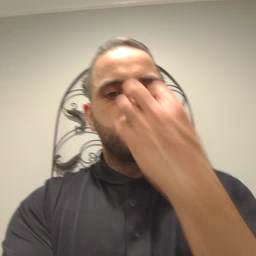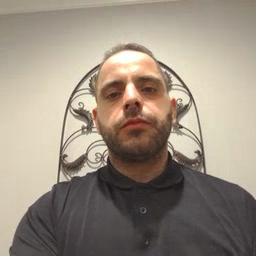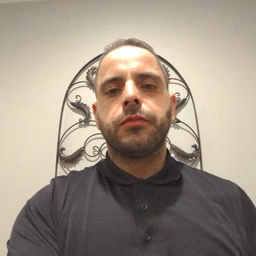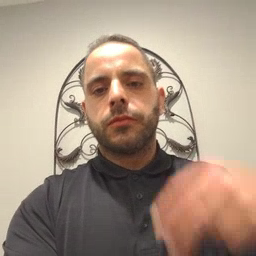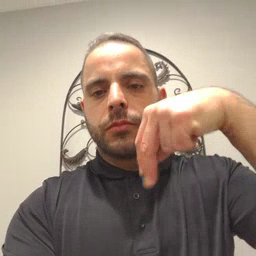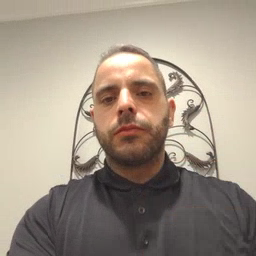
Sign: dance